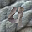
Label: 4